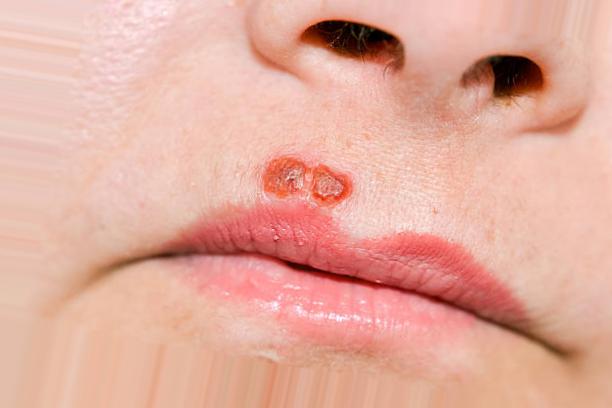
Condition: Mouth Ulcer